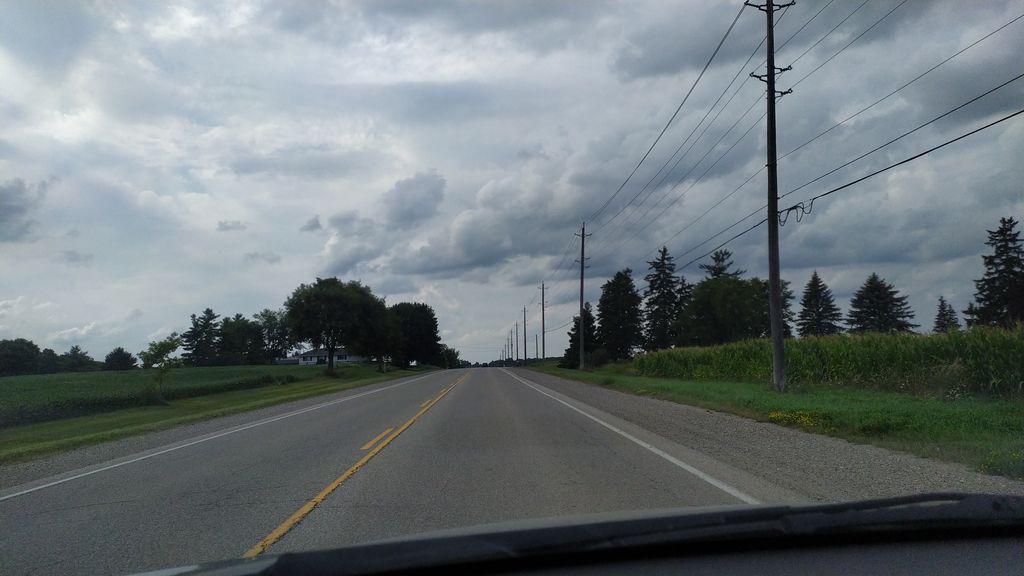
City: kitchener-waterloo